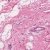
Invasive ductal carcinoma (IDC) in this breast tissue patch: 0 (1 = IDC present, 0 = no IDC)